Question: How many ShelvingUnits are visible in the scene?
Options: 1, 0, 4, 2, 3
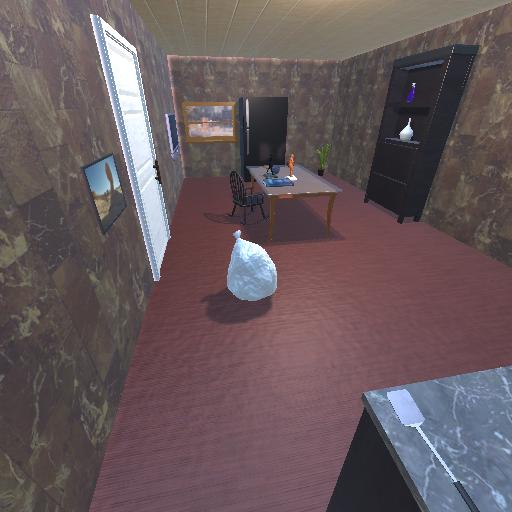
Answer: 1